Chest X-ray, PA view. Patient: 39 years old, sex F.
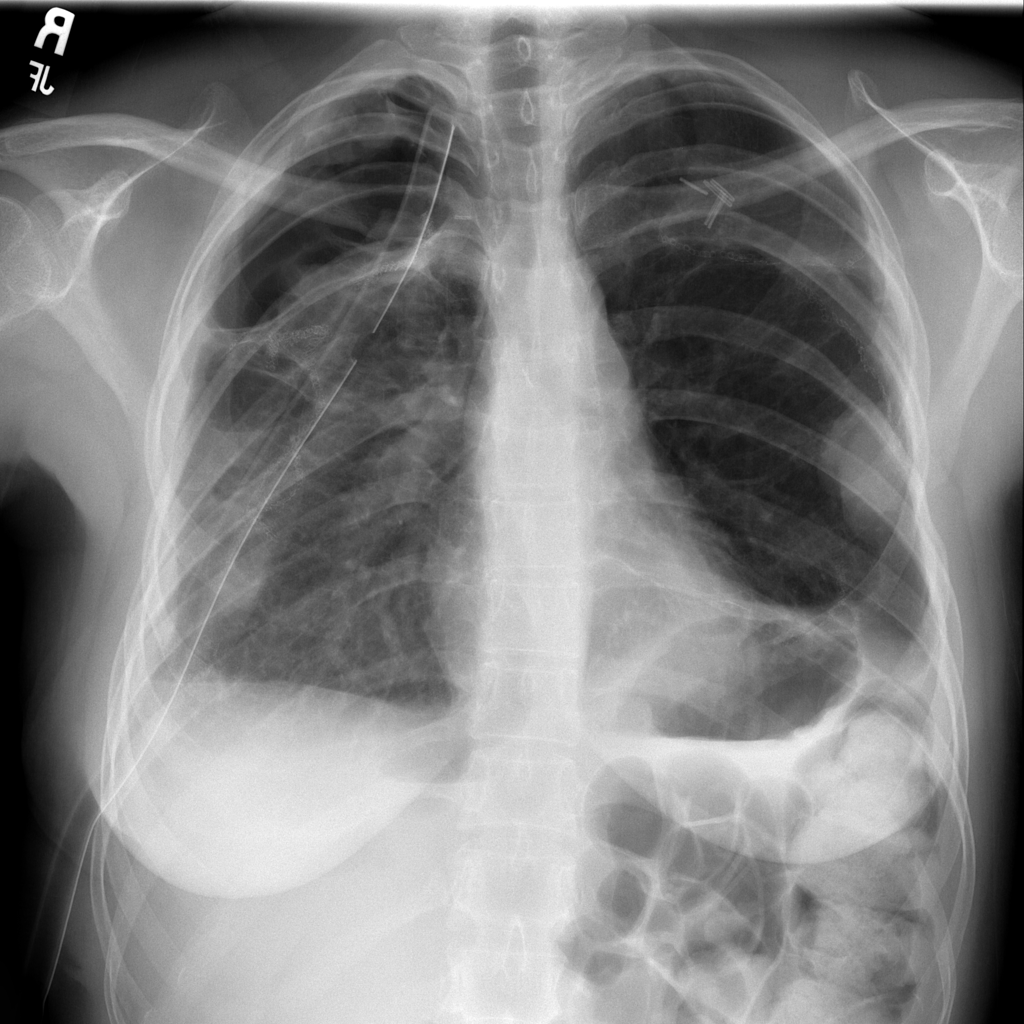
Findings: Mass, Pneumothorax